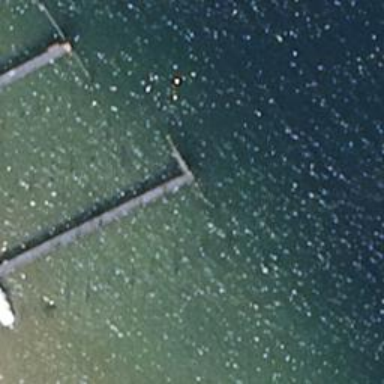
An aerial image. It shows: Man-made pier.